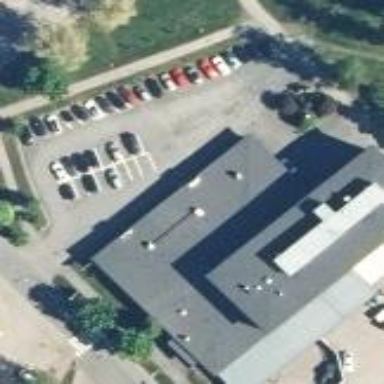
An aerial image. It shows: Retail building.